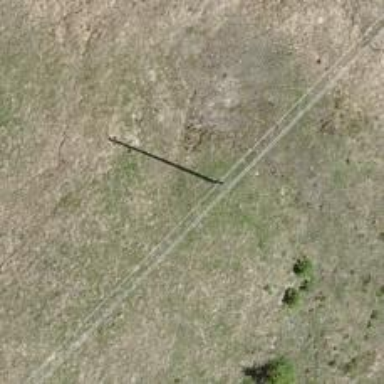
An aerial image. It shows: Power pole.